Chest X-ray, PA view. Patient: 51 years old, sex F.
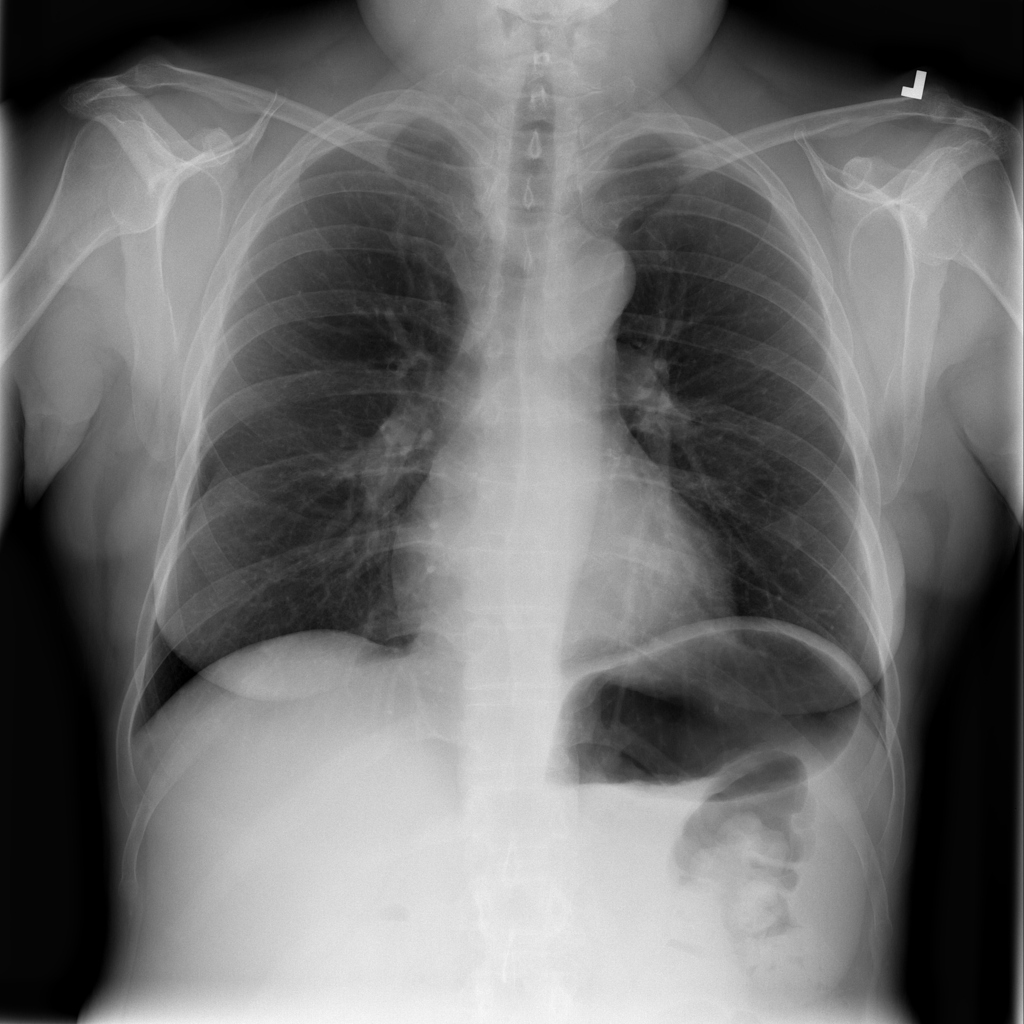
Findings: No Finding